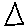
Label: triangle